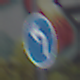
Verkehrszeichen: VorgeschriebeneFahrtrichtungLinks
Umgebung: Outdoor, Urban
Tageszeit: MorningAfternoon
Wetter: PartlyCloudy
Licht: Natural
Jahreszeit: NotSpecified
Kontrast: LowContrast